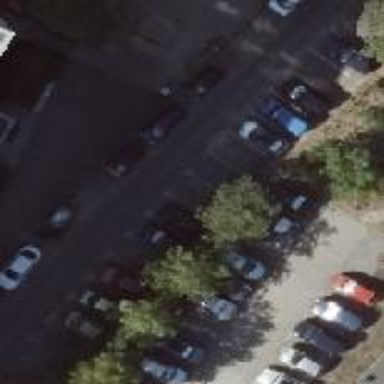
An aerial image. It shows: Street side parking area.